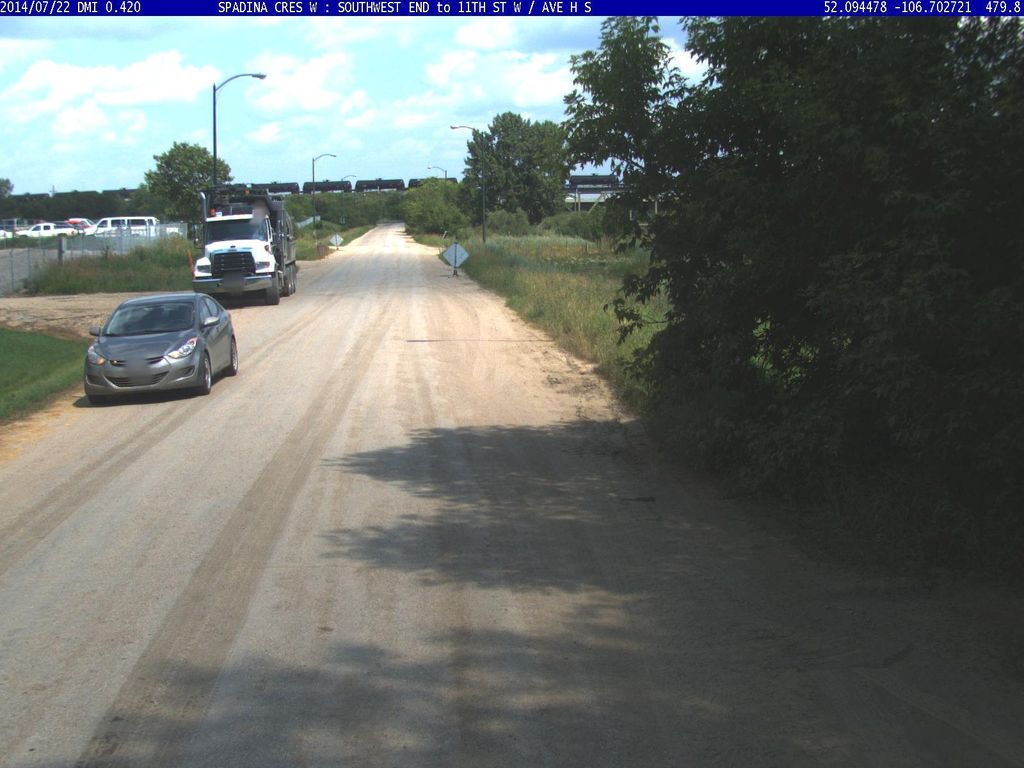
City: saskatoon